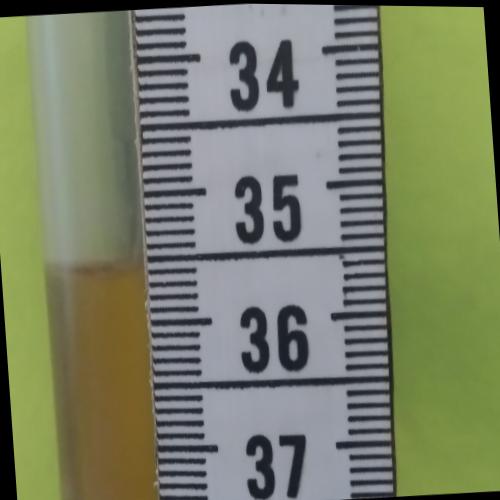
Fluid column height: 35.5 cm